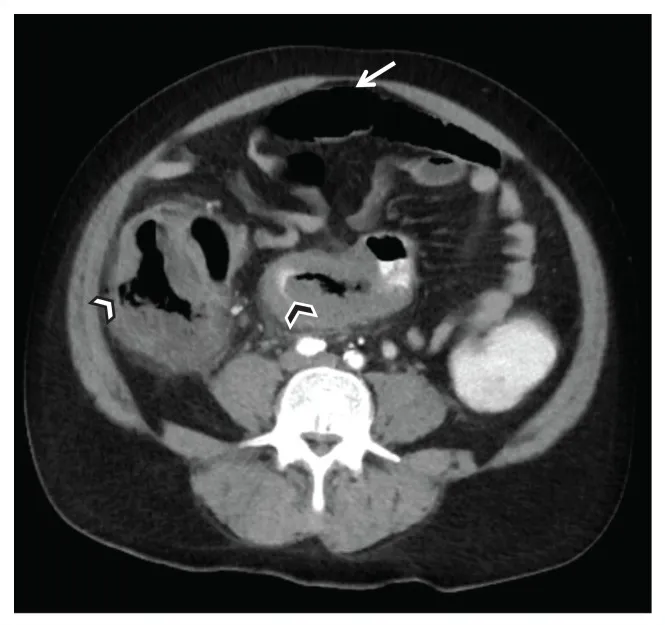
Computed tomography scan with triple contrast.
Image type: radiology (ct)